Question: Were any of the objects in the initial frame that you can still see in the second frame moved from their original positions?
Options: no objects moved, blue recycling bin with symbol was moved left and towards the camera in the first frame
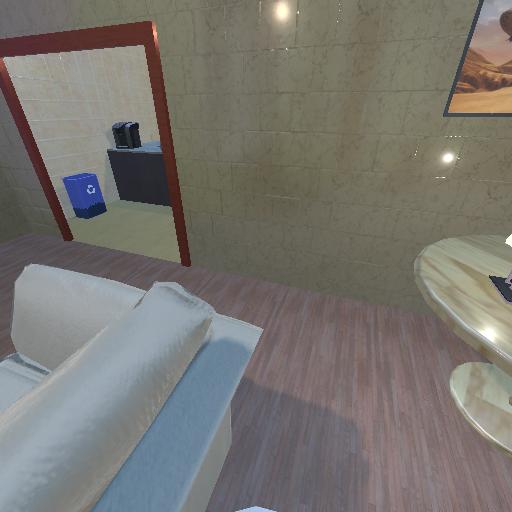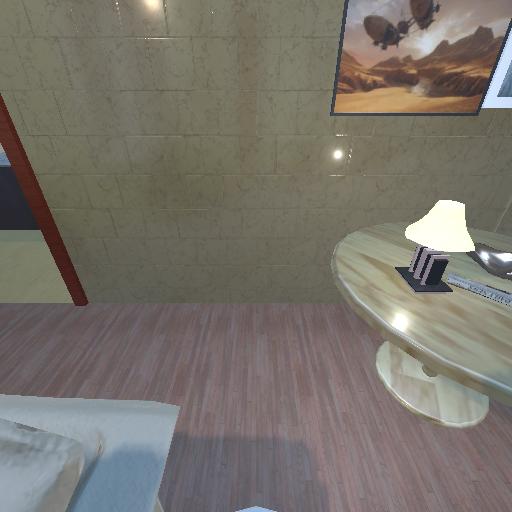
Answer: no objects moved